Aerial crown-view tile of a tropical tree (Barro Colorado Island, Panama), acquired 20250217:
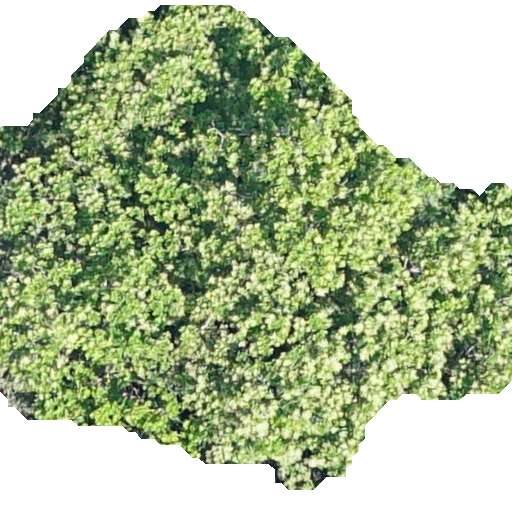
Species: Anacardium excelsum
GBIF accepted scientific name: Anacardium excelsum
Crown area: 296.804 m²